Question: I'm making a cropping tool for images and I can't for the life of me figure out why it's producing the images that it's producing...
I'm following the accepted answer <URL>, but its still being weird... Here's my code:
'''
public void Crop(
string FileName,
Crop Crop) {
using (Bitmap Source = ((Bitmap)Image.FromFile(FileName))) {
using (Bitmap Target = new Bitmap(Crop.Width, Crop.Height)) {
using (Graphics Graphics = Graphics.FromImage(Target)) {
Graphics.DrawImage(Source, new Rectangle(new Point(Crop.Left, Crop.Top), new Size(Crop.Width, Crop.Height)), new Rectangle(new Point(0, 0), new Size(Target.Width, Target.Height)), GraphicsUnit.Pixel);
};
Target.Save((FileName + ".temp"), JpegCodecInfo, HighQualityEncoder);
};
};
this.NormalizeFileName(FileName);
}
'''
Please help me. I'm attaching an image of what I'm getting...
For @Aaronontheweb, here's the 'Crop' class and how it's populated:
'''
public class Crop {
[Required]
public short Height { get; set; }
[Required]
public short Left { get; set; }
[Required]
public short Top { get; set; }
[Required]
public short Width { get; set; }
}
'''
And the jQuery that populates it:
'''
$("#Image input:submit").bind("click", function () {
$("#Crop\.Height").val(Crop.height());
$("#Crop\.Left").val(Crop.position().left);
$("#Crop\.Top").val(Crop.position().top);
$("#Crop\.Width").val(Crop.width());
});
'''
Never mind, I got it. I took a nap after asking my question just to clear my head and when I looked at it again after, I decided to switch the two rectangles and see what happens. Well, guess what, that fixed it.
At this point I would have to say that the names given in the API documentation are deceptive. For example the docs refer to the output image as and the input image as . Perhaps the API should be updated to have better naming?
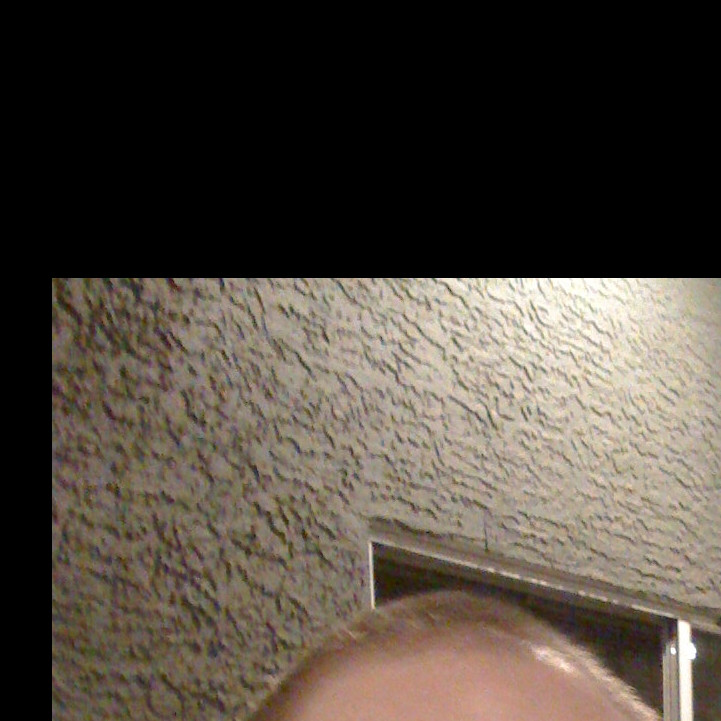
Answer: In the following line:
Graphics.DrawImage(Source, new Rectangle(new Point(Crop.Left, Crop.Top), new Size(Crop.Width, Crop.Height)), new Rectangle(new Point(0, 0), new Size(Target.Width, Target.Height)), GraphicsUnit.Pixel);
Make sure the Crop.Left and Crop.Top is set to 0, otherwise it will start setting the pixels at the weird offset you are getting. You can also just replace it with the following line to test:
Graphics.DrawImage(Source, new Rectangle(new Point(0,0), new Size(Crop.Width, Crop.Height)), new Rectangle(new Point(0, 0), new Size(Target.Width, Target.Height)), GraphicsUnit.Pixel);